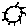
Label: sun